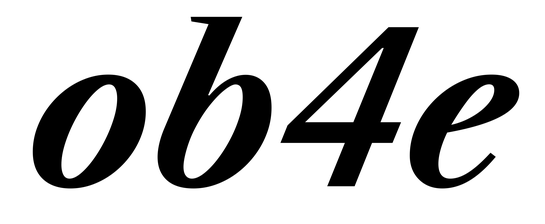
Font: LibreCaslonText-Italic_Bold_Italic